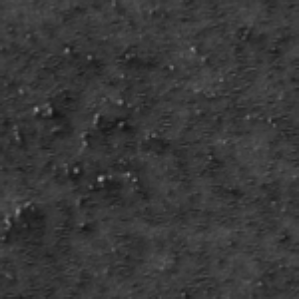
Label: frost